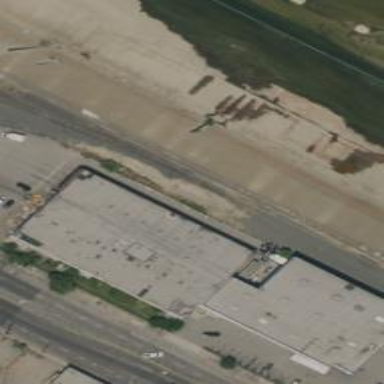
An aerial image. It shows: Warehouse.